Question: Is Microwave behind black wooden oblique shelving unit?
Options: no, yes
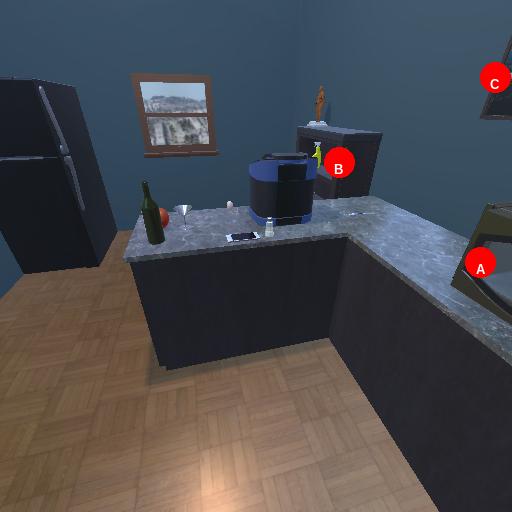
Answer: no